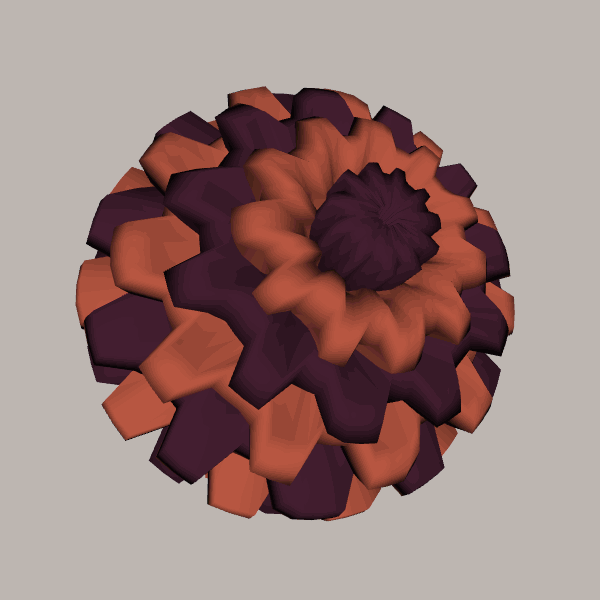
Background: light